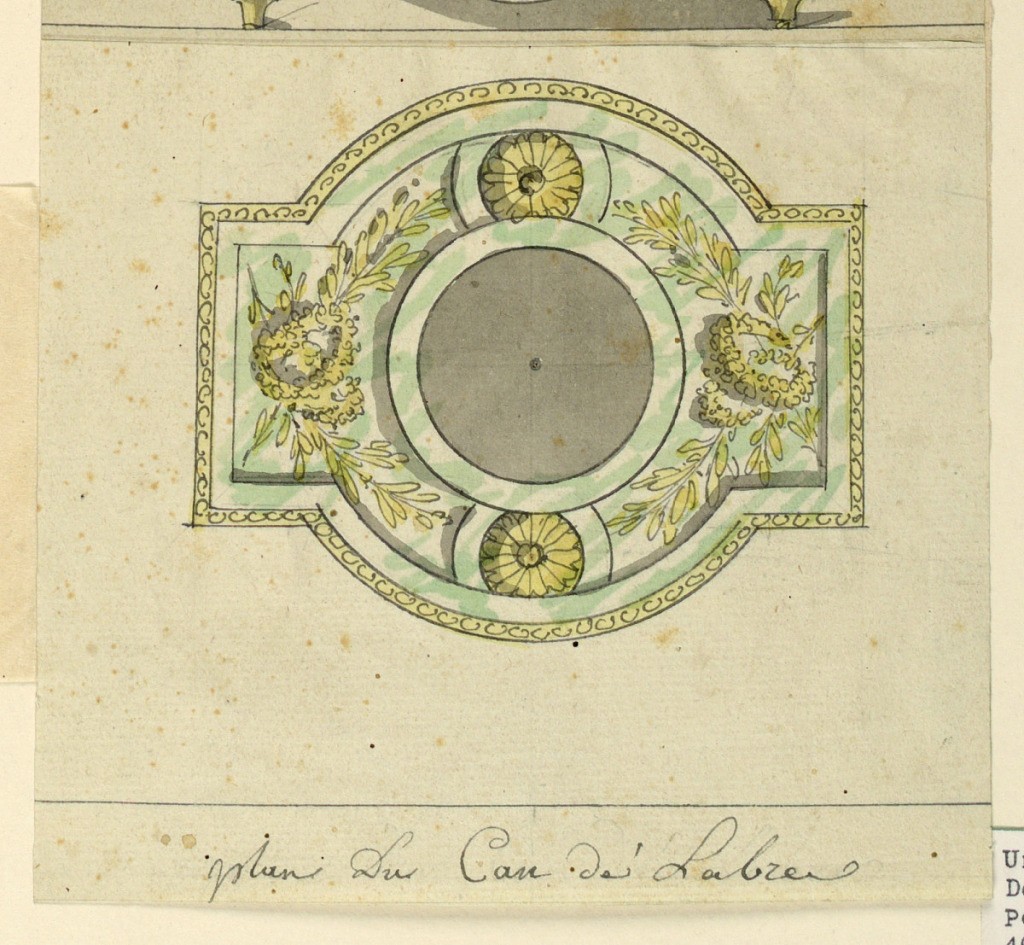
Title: Design for a Candelabrum
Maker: Jean-Louis Prieur the Younger, French, 1759 – 1795
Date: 1780-1790
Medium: Pen and ink, brush and watercolor, graphite on paper
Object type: drawing
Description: Plan of the decoration of the base from the top. Marble with bronze mounts of wreaths and leaves, rosettes.